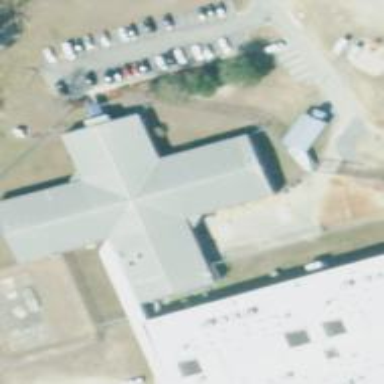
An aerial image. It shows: Prison.